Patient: sex F, age 44
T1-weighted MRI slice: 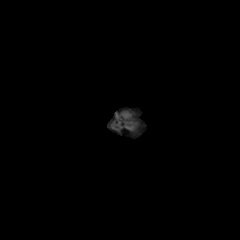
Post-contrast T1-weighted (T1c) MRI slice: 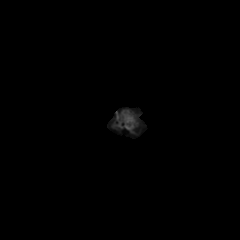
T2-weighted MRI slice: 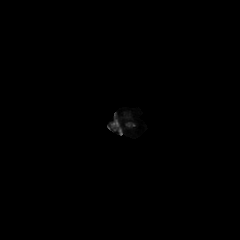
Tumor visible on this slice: no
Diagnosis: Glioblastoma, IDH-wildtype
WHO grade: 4